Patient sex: F
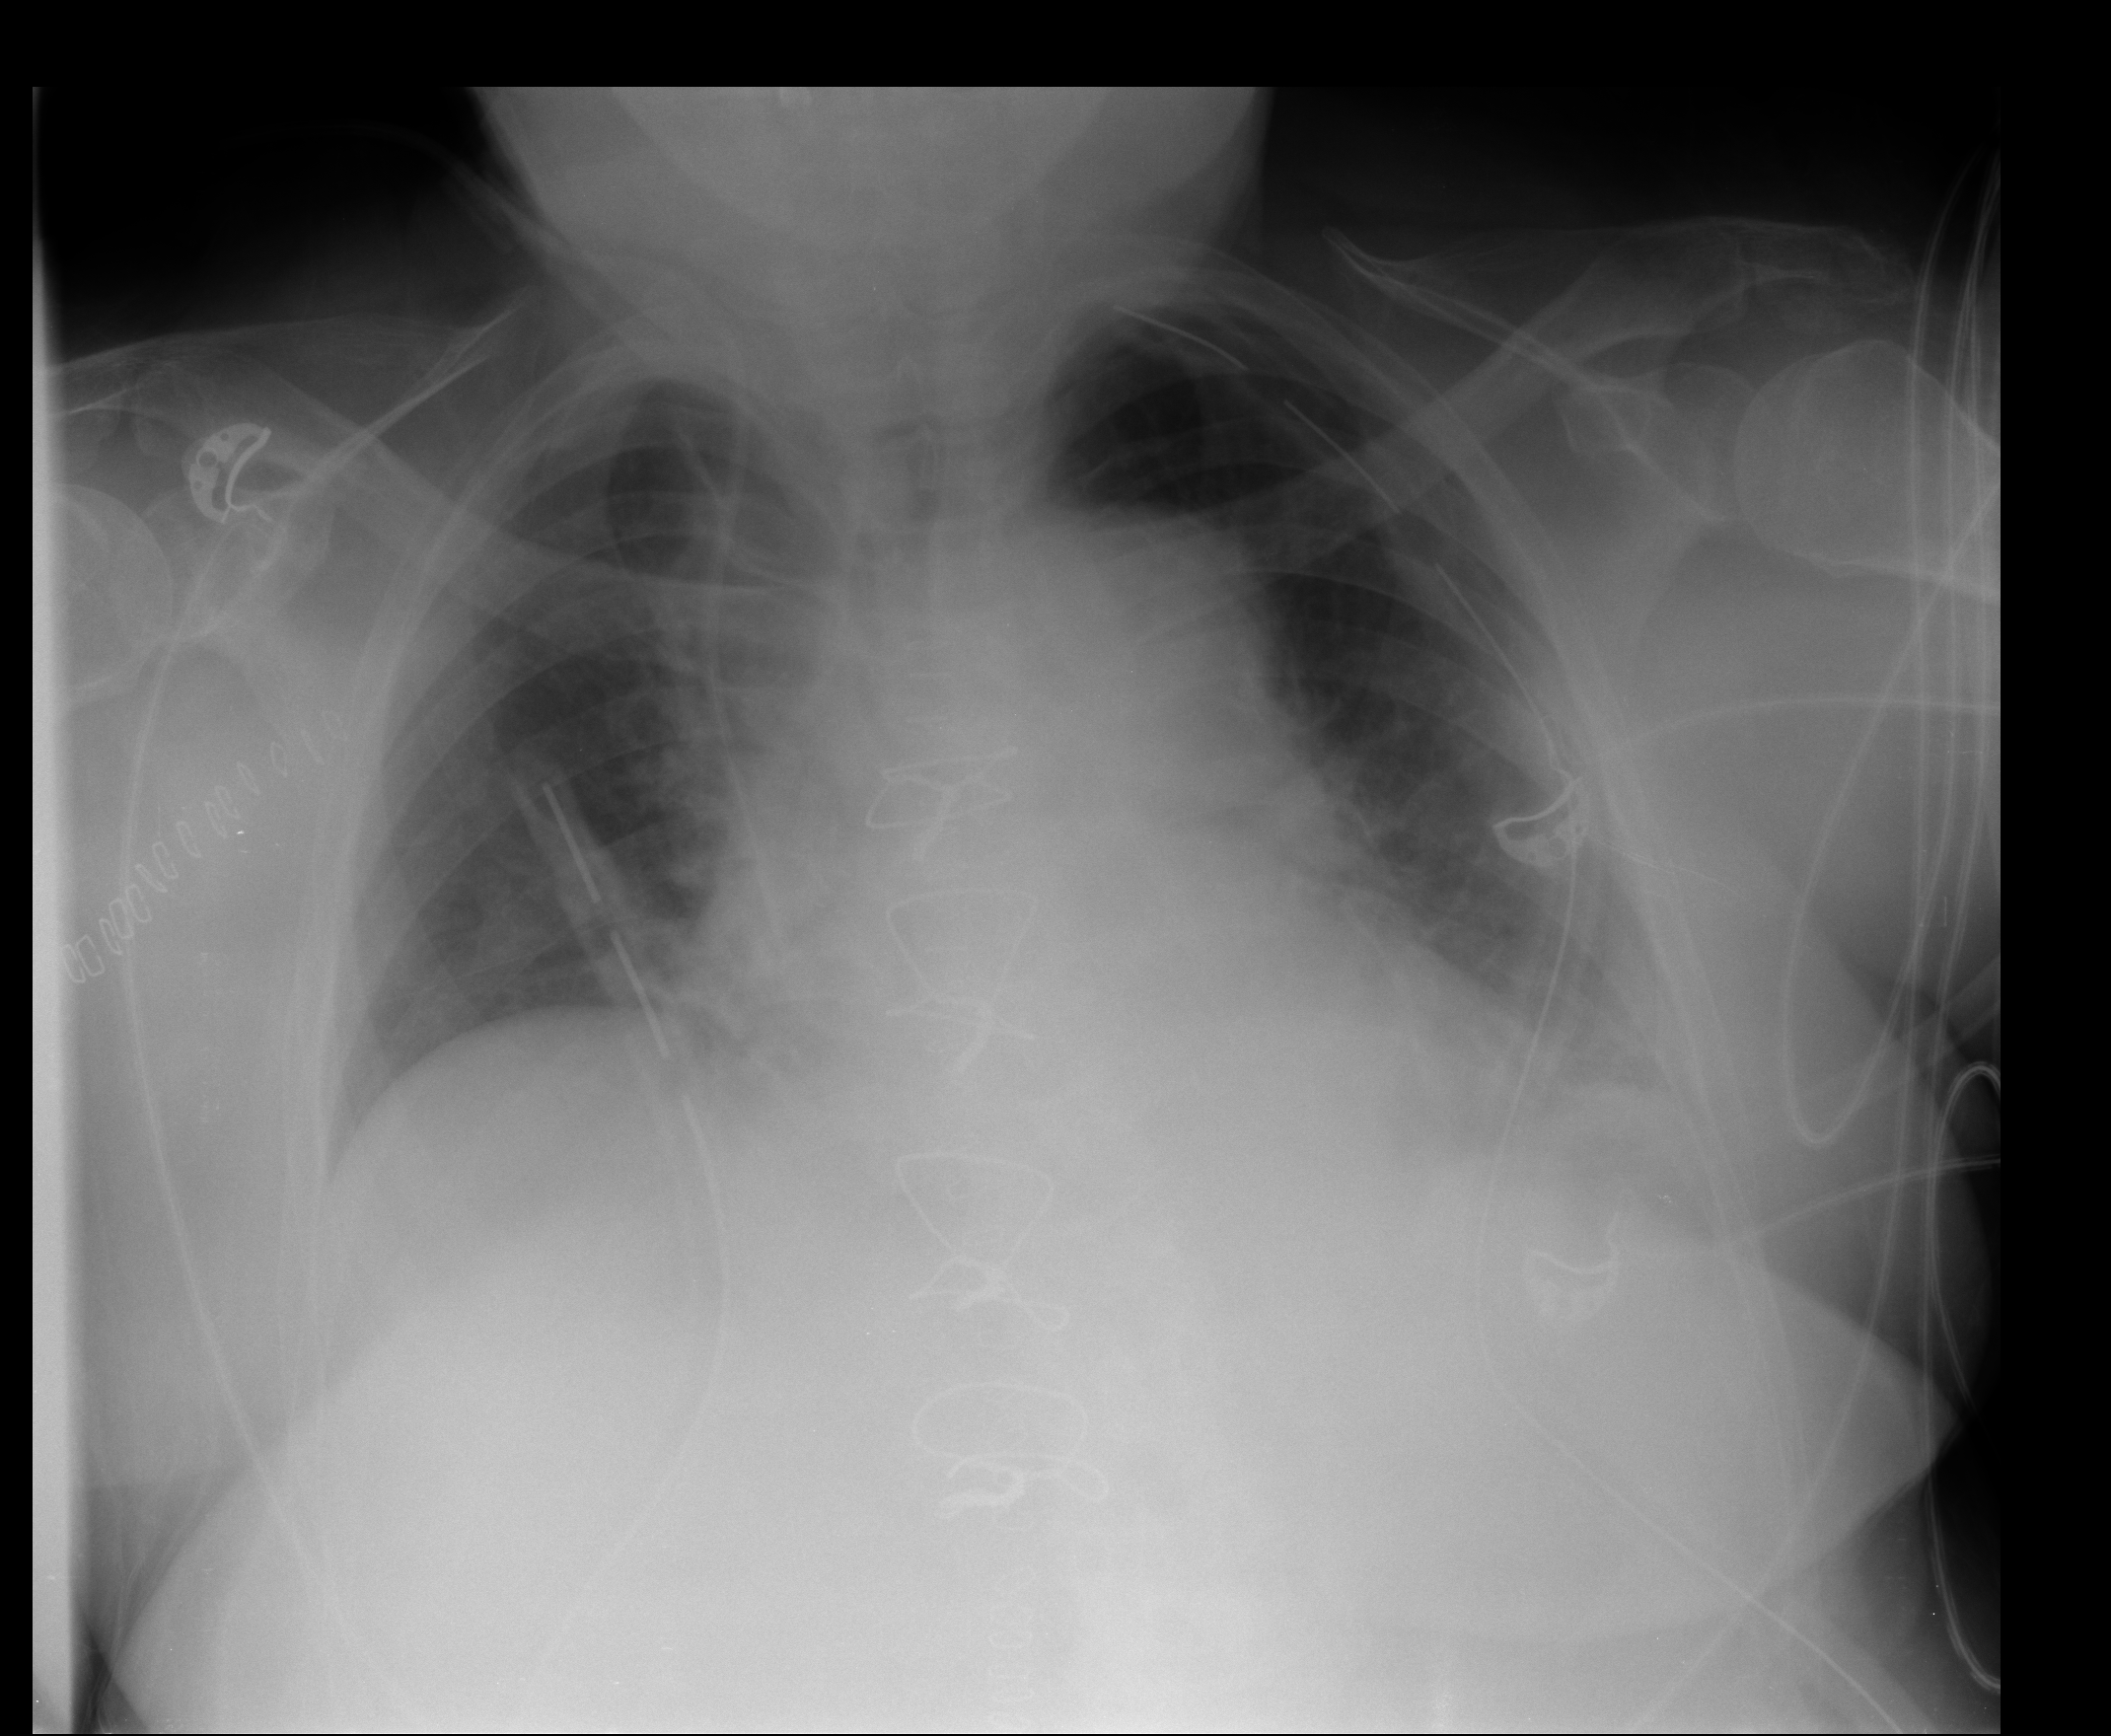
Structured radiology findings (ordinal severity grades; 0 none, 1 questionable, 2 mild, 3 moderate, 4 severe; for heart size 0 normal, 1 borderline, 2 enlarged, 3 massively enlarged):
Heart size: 2
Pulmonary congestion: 2
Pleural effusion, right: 0
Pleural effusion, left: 2
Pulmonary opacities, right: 0
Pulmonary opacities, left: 0
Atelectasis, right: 2
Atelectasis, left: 2